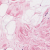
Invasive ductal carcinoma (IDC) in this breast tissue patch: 0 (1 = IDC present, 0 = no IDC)